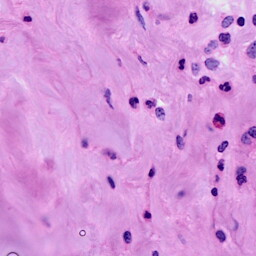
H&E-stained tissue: Breast